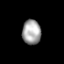
Tissue: prostate
Cell type: B cells
Senescence score: 0.3217
Nuclear area (px): 452
Mean DAPI intensity: 164.465